Question: I'm trying to set size of button and edit in percent
'''
<div style="height: 200px; width: 200px;">
<input type="text" name="input" style="width: 90%; margin-bottom: 5px;height: 30px;" />
<br />
<input type="submit" name="button" value="Login" style="width: 90%;height:30px;" />
</div>
'''
But linear size of this is differnce. Why?

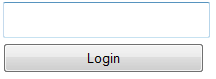
Answer: Hi the problem here is with the property 'box-sizing'. For default the 'input type="submit"' has this:
'''
box-sizing:border-box;
'''
That makes the border be inside the defined 'width:90%'. On the other side the 'input type="text"' doesn't have the property and the border is outside increasing the final 'width'.
This should solve the problem:
'''
input {
-webkit-box-sizing:border-box; /*Safari/Chrome*/
-moz-box-sizing:border-box; /*Firefox*/
box-sizing:border-box;
}
'''
The demo <URL>